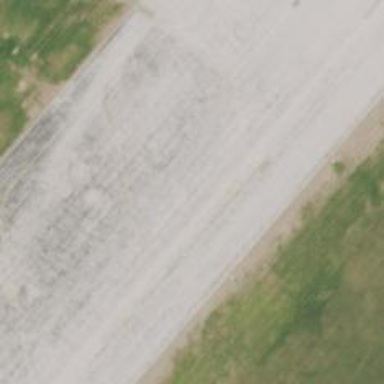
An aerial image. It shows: Image of taxiway at airport.